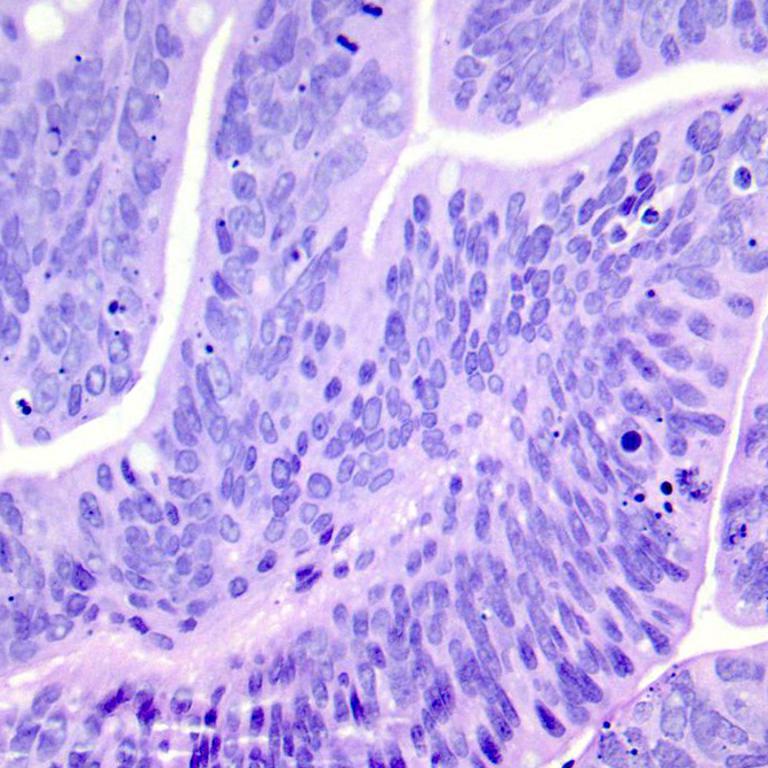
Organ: colon
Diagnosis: adenocarcinomas